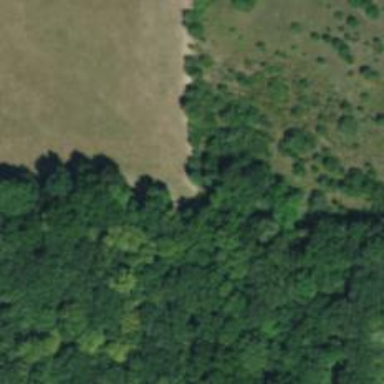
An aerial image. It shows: Row of trees in natural setting.